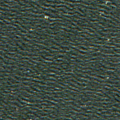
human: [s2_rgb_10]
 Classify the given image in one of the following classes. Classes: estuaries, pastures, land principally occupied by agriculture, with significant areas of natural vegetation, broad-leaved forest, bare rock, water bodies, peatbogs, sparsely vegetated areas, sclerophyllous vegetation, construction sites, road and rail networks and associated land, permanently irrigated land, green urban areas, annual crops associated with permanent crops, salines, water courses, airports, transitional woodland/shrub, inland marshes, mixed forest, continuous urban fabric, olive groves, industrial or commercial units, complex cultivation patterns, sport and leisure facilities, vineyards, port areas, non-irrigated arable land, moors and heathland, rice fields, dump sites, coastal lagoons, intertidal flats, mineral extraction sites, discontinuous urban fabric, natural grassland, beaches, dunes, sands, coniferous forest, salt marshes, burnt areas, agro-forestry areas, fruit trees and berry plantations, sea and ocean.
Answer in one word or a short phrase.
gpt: sea and ocean